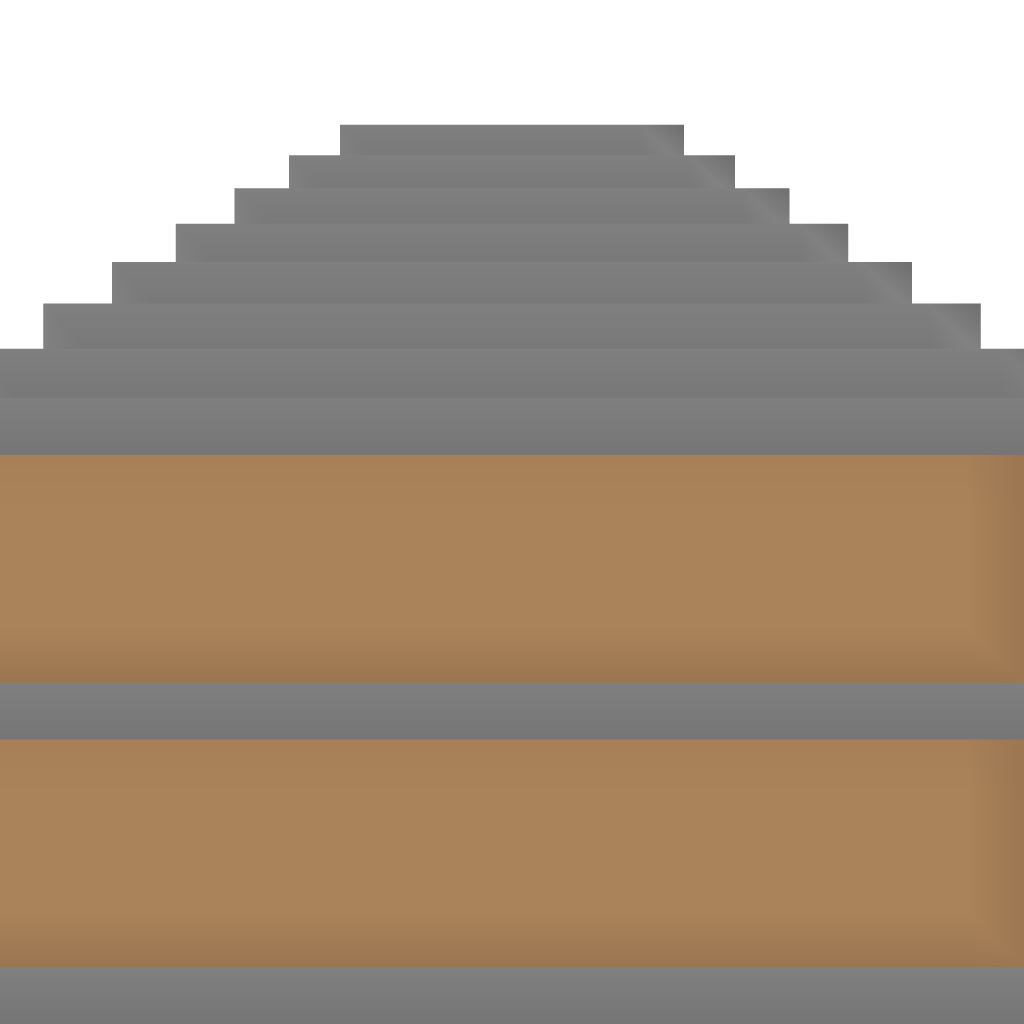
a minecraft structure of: Deluxe Mansion bad low quality